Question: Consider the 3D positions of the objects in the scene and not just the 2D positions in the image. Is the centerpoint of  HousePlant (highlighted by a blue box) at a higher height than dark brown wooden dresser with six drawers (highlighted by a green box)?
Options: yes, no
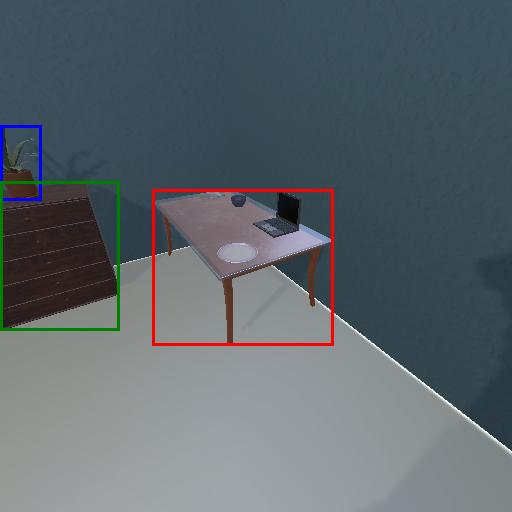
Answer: yes